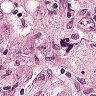
Metastatic tissue present: yes